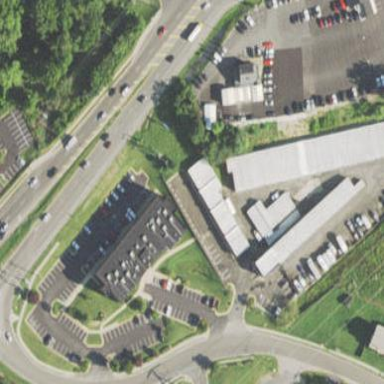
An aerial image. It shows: Commercial area with storage rental shop.